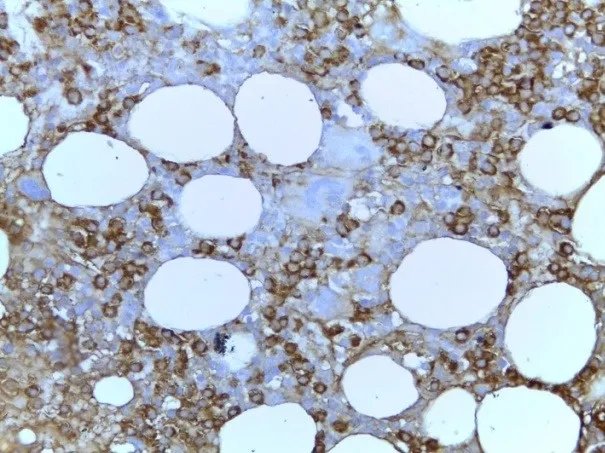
BMB Plasma cells infiltrate was clonal, with lambda light chain restriction (IHC stain for lambda light chain, ob 40x).
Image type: pathology (immunostaining)